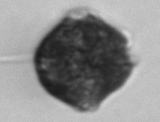
Label: Alexandrium_catenella